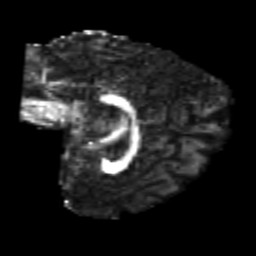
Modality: FA
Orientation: sagittal
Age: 22
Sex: female
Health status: healthy
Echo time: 0.074 s